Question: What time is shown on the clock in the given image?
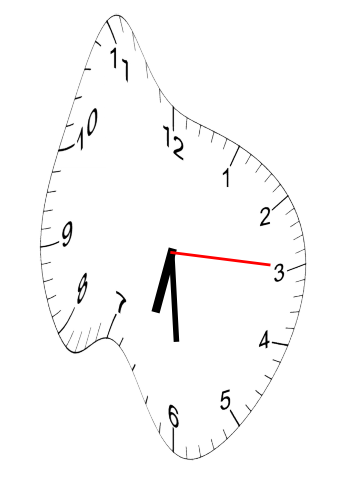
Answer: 06:29:15